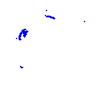
Particle: pion